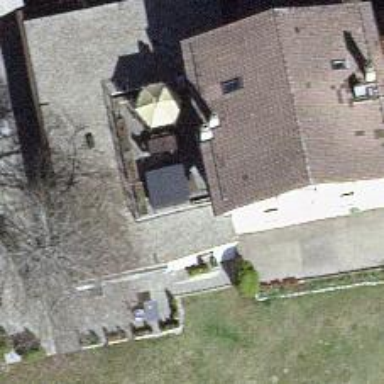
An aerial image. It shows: Restaurant.